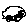
Label: car